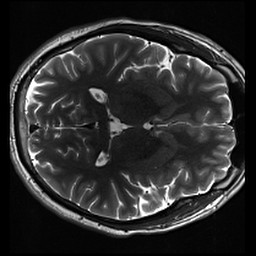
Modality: inplaneT2
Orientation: axial